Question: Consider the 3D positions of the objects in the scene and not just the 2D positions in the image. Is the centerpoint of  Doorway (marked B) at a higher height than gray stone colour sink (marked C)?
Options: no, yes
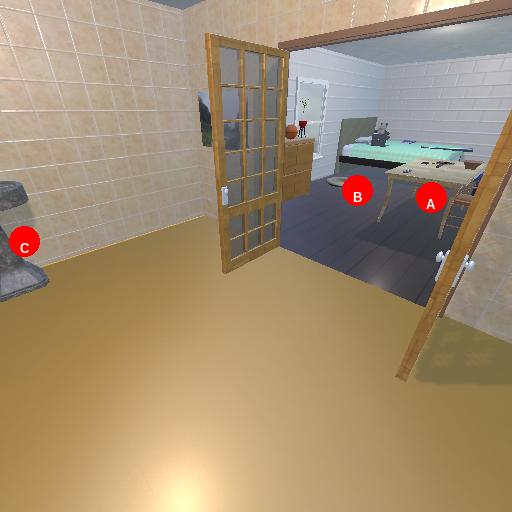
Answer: no